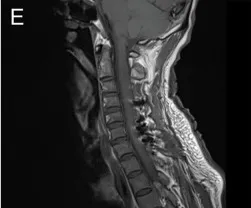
Post-operative MRI images of the spinal cord are presented in T1WI.
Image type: radiology (mri)